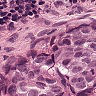
Metastatic tissue present: yes